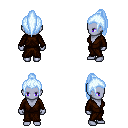
a pixel art fantasy rpg character, female body template, dark elf, purple skin, brown robe, magenta pants, white cyan long topknot hairstyle, four views (front, back, left, right), 2x2 character sprite sheet, small pixel art, hard edges, no anti-aliasing